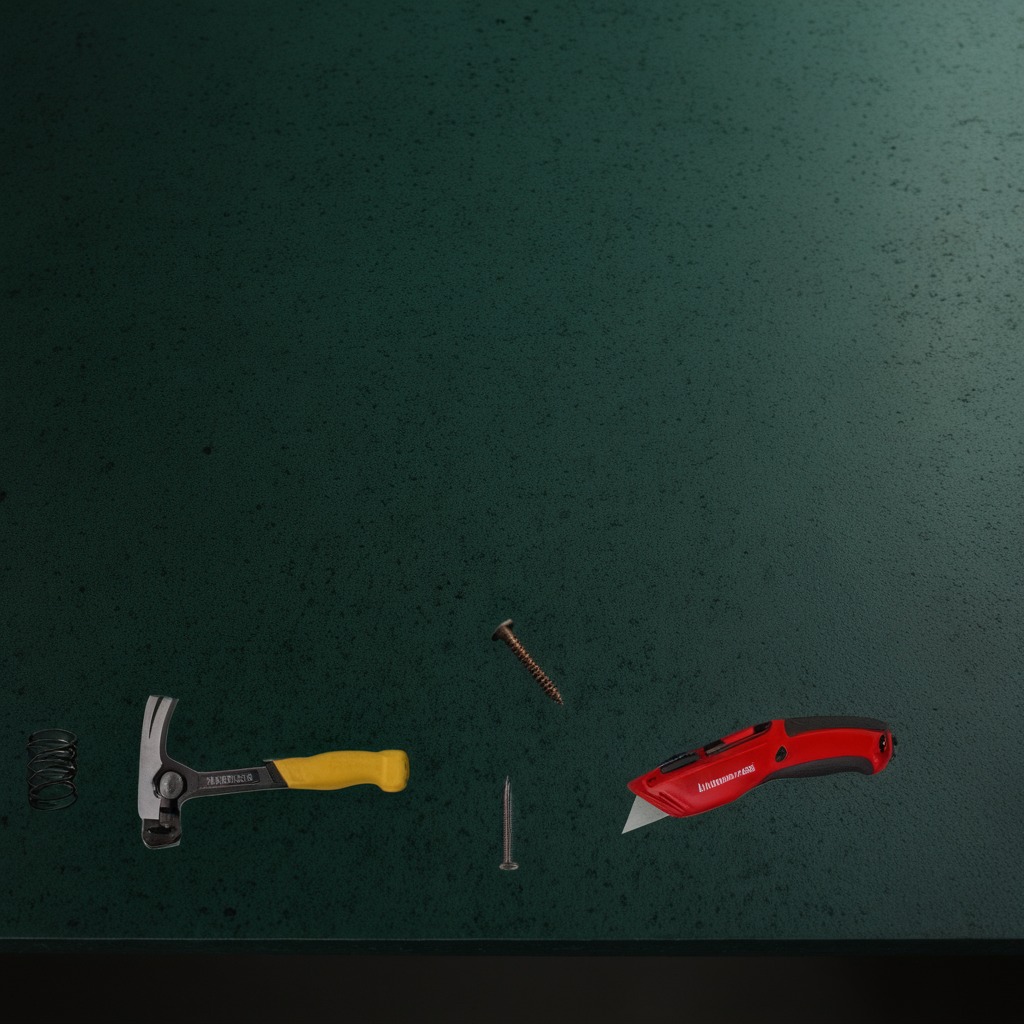
A utility knife, a metal machine screw, an iron nail, a hammer, and a coiled metal spring are lying on a clean granite tabletop inside a workshop at night.